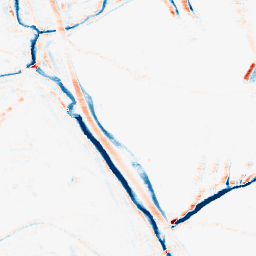
Category: morphological
Decomposition family: morphological_rect
Decomposition parameters: operation: average
width: 10
height: 5
Upsampling method: quintic
Upsampling parameters: scale: 8
Upsampling scale: 8